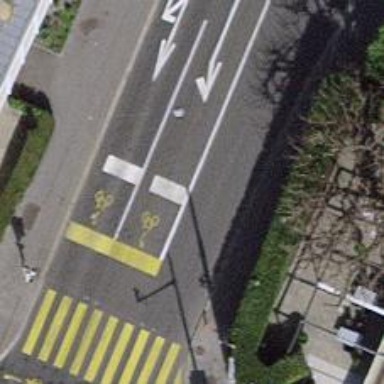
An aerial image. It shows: Road with traffic signals.